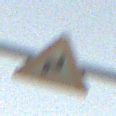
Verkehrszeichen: DoppelkurveRechts
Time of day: SunriseSunset
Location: Outdoor (RoadRail)
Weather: Clear
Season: NotSpecified
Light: Natural